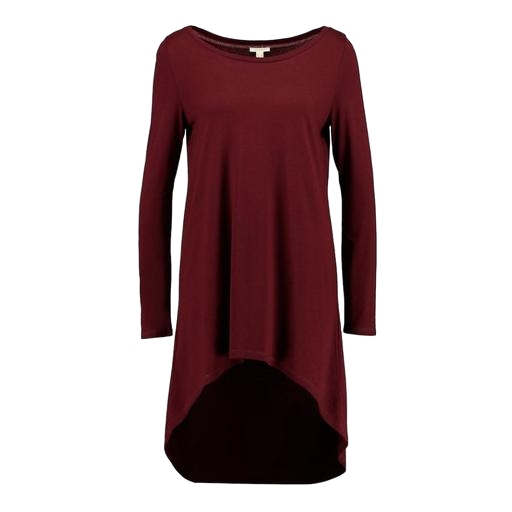
saturday tunic merlot, red petite high-low jersey tunic top, red petite high-low top only macy, white background